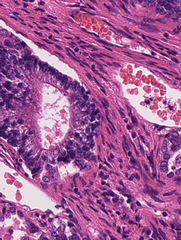
Tumor epithelial tissue: yes
Tumor-associated stroma tissue: yes
Normal tissue: no